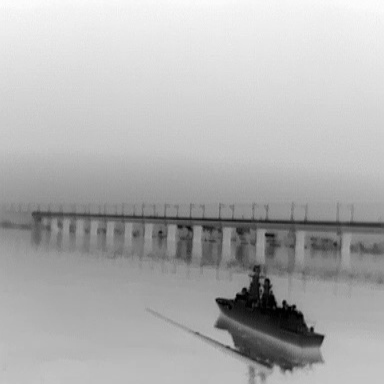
There is a warship in the infrared image.